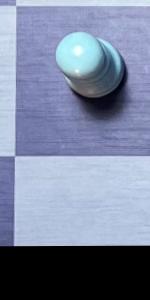
Label: Empty